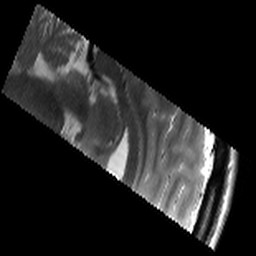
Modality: T2w
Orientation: sagittal
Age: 22
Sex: male
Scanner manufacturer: siemens
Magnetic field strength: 3 T
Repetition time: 8.02 s
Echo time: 0.08 s